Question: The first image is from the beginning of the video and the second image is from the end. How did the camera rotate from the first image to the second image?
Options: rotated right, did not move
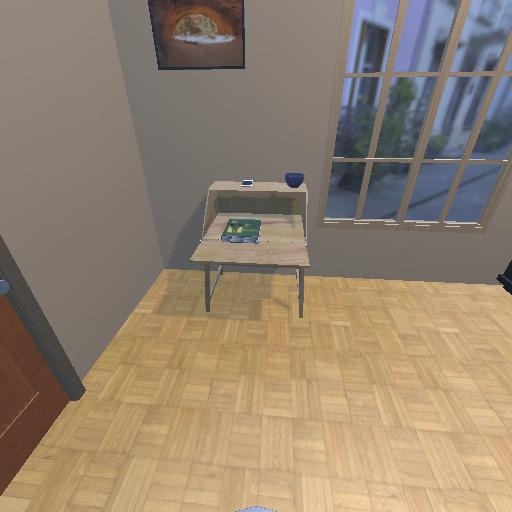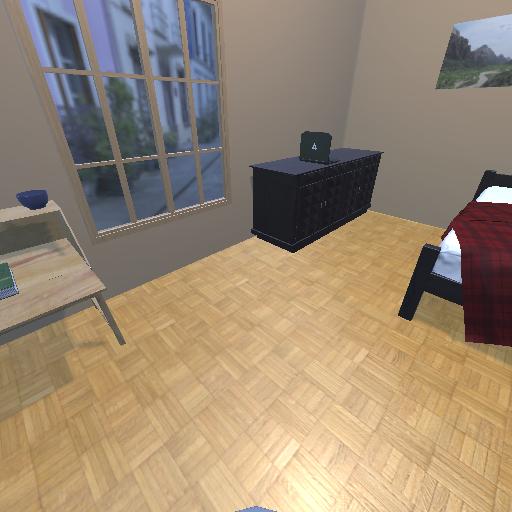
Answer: rotated right